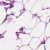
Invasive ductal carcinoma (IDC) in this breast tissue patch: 0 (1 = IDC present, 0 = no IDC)